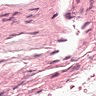
Metastatic tissue present: no